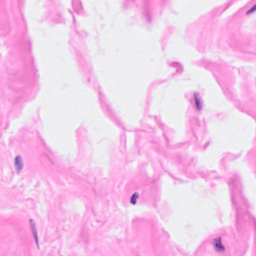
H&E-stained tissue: Breast